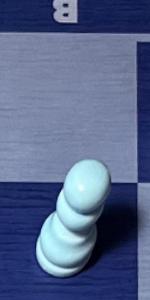
Label: Pawn_White